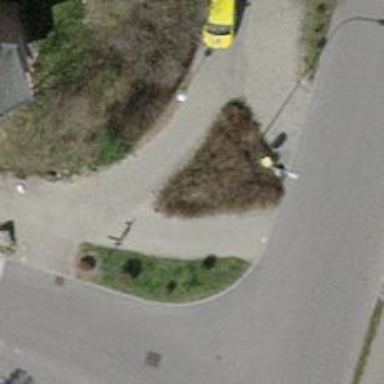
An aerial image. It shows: Post box.